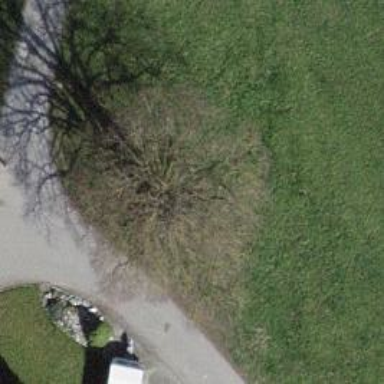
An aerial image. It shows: Needle-leaved deciduous tree.